Field crop: maize
Growth stage: 1
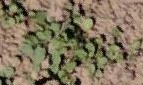
Species: convolvulus